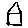
Label: house